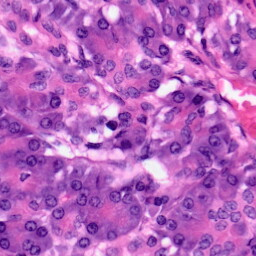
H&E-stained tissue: Pancreatic